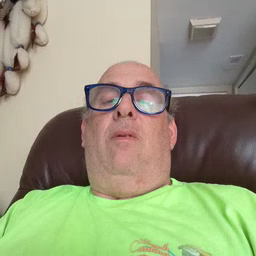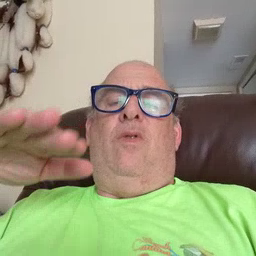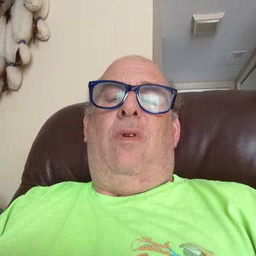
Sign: child